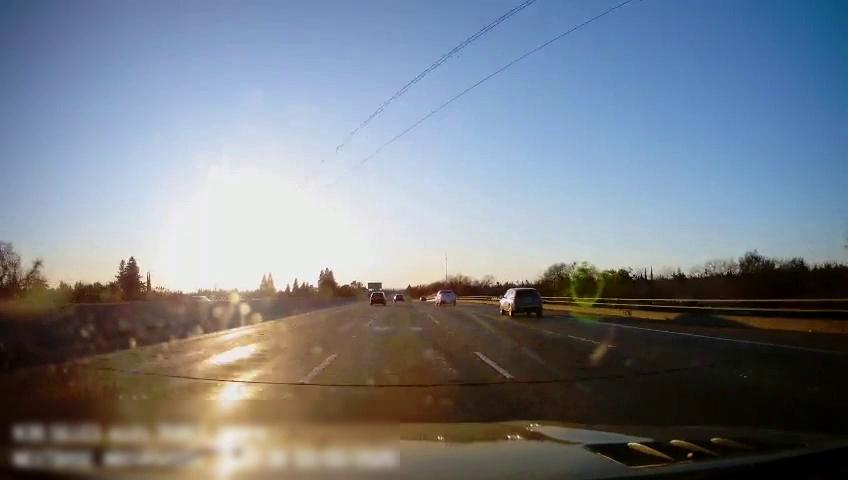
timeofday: Day
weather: Sunny
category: Drivable Space
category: Vehicles | Car
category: Vehicles | Truck
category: Vehicles | SUV
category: Vehicles | Car
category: Vehicles | SUV
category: Lanes | Current Lane
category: Lanes | Current Lane
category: Lanes | Alternate Lane
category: Lanes | Alternate Lane
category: Traffic | Signs